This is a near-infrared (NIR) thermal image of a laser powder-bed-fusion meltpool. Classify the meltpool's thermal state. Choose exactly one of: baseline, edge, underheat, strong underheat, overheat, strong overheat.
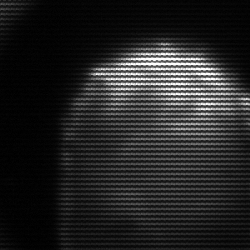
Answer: edge